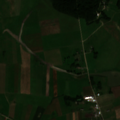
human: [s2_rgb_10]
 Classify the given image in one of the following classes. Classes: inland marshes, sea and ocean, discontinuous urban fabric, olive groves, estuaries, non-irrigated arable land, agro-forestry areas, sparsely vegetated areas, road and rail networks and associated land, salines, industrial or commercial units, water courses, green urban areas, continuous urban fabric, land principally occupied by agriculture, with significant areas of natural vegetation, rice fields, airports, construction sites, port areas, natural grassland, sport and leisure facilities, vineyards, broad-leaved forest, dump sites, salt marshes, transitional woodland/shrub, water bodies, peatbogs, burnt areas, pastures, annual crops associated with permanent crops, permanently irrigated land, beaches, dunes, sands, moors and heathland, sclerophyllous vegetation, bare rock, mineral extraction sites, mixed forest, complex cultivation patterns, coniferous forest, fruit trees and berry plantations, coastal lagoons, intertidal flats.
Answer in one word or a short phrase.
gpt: non-irrigated arable land, complex cultivation patterns, land principally occupied by agriculture, with significant areas of natural vegetation, broad-leaved forest